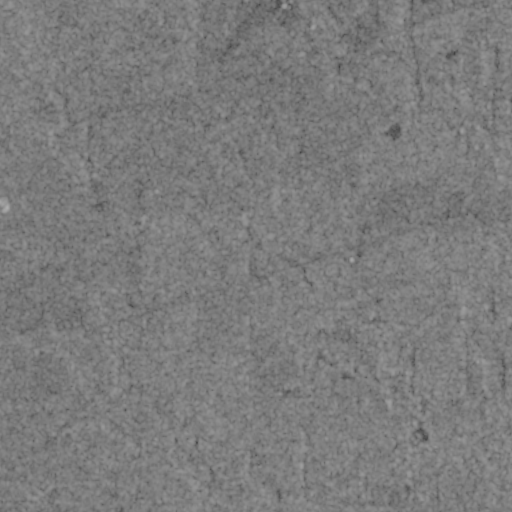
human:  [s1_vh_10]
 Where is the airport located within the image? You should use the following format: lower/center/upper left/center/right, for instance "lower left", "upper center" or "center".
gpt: The airport is located in the upper of the image.
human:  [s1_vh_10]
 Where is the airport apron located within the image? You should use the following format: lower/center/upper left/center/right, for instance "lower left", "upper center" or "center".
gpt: The airport apron is located in the upper center of the image.
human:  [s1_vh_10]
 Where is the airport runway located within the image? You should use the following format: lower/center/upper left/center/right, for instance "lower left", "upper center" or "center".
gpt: The airport runway is located in the upper center of the image.
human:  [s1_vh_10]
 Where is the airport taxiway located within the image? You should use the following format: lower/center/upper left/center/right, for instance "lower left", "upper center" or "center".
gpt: The airport taxiway is located in the upper center of the image.
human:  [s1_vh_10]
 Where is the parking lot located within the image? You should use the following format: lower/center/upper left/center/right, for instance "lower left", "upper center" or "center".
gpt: The parking lot is located in the upper center of the image.
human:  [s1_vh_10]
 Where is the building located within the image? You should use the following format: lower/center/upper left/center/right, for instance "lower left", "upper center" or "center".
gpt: The building is located in the upper center of the image.
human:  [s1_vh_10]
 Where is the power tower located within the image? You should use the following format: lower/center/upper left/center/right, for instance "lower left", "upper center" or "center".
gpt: There is no power tower in the image.

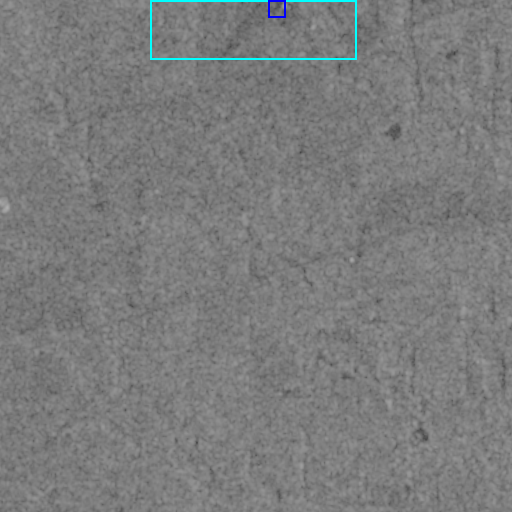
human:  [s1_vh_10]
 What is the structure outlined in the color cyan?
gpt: The structure outlined in cyan is an airport.
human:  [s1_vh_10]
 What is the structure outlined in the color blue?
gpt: The structure outlined in blue is an airport apron.
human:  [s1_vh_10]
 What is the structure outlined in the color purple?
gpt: There is no purple outline.